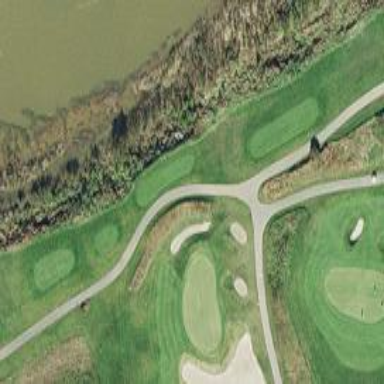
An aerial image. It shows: Pathway for golf carts.